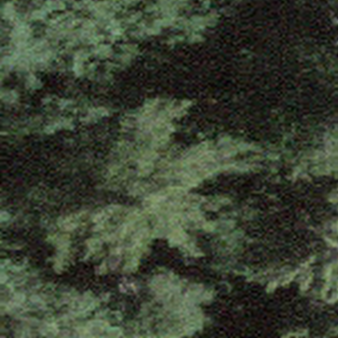
Label: other